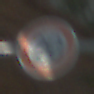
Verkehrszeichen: Geschwindigkeit20
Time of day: Midday
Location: Outdoor (Suburban)
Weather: Clear
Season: NotSpecified
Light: Natural